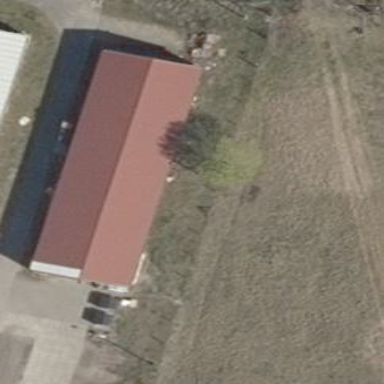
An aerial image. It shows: Commercial building.